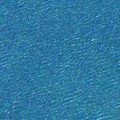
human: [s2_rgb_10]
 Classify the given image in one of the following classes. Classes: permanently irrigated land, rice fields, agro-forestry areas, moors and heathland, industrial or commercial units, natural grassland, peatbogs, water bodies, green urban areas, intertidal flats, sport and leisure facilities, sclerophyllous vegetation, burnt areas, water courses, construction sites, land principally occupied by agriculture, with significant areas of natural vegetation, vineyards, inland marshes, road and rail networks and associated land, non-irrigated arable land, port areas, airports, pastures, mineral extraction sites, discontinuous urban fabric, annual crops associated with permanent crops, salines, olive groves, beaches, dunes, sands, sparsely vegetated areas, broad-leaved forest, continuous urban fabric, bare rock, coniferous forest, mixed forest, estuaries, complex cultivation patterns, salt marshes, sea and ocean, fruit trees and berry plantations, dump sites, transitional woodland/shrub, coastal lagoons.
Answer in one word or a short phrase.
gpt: sea and ocean